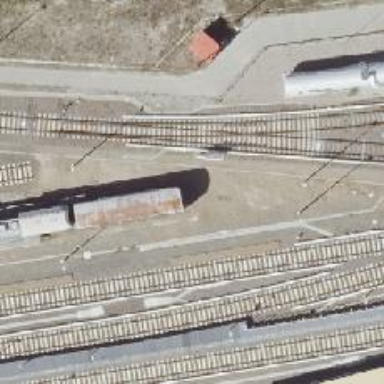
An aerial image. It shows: Abandoned electrified rail railway passing through service yard.